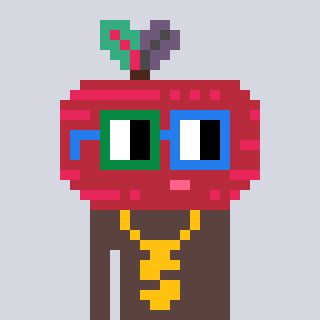
a pixel art character with square green and blue glasses, a beet-shaped head and a darkbrown-colored body on a cool background